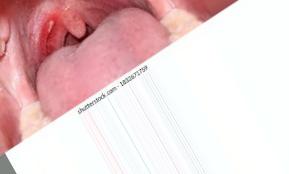
Condition: Mouth Ulcer